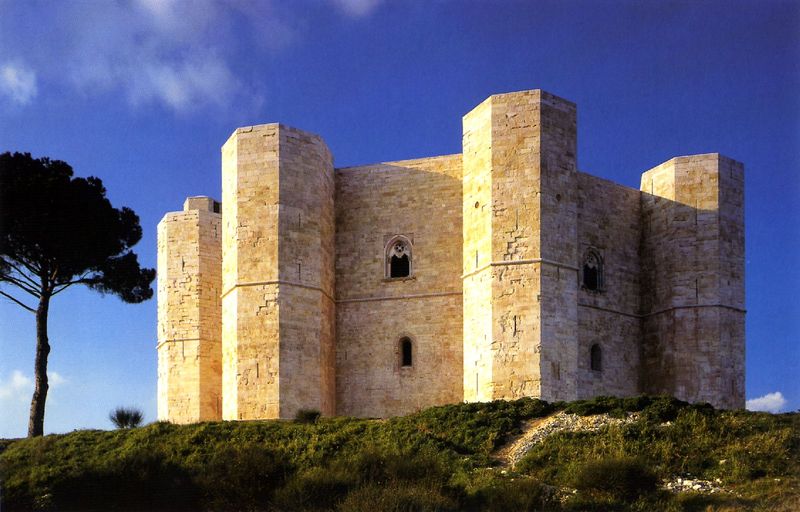
Titel: Castel del Monte
Standort: (I Apulien) (EU - I - Apulien)
Schlagwörter: baum, berg, blau, felsen, himmel, schatten, wolken, grün, fenster, licht, gebäude, gras, haus, schloss, weg, wolke, architektur, stein, gräser, hügel, strauch, sonne, sträucher, england, turm, spanien, italien, mauer, farbe, friedrich, grass, foto, burg, höhe, türme, festung, draußen, militär, braum, gotisch, zeder, gothik, achteckig, schutz, polygon, burganlage, verteidigung, fotot, kastillien, steinburg, draußen baum